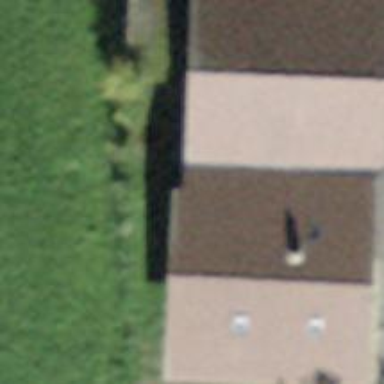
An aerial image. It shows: Barn.